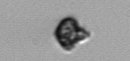
Label: Euglena